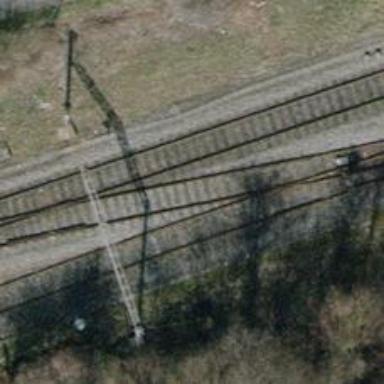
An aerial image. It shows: Siding railway track with one set of rails.